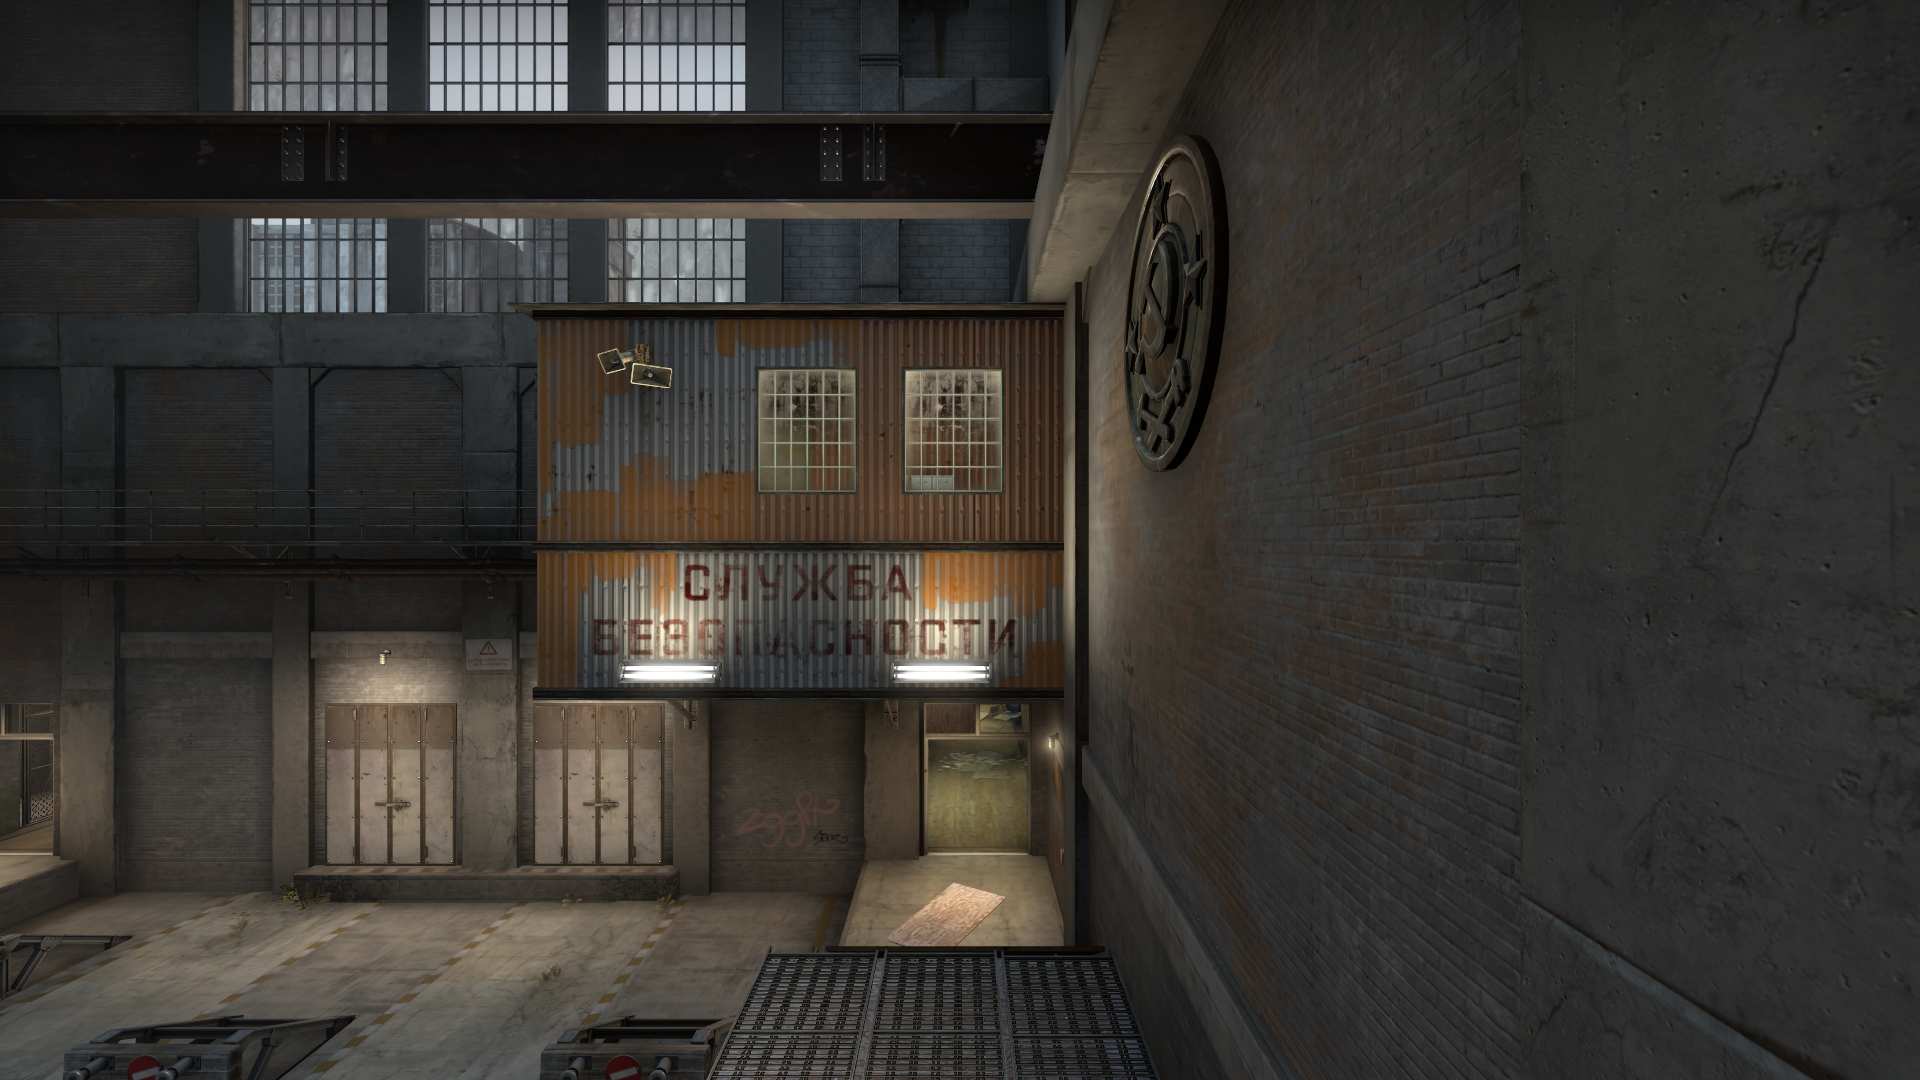
Map: de_train